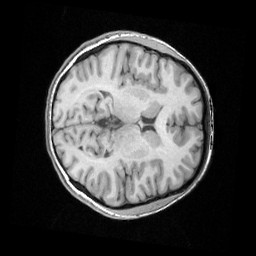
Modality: T1w
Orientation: axial
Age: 19
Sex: female
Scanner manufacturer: siemens
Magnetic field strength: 3 T
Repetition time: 1.62 s
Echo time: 0.003 s